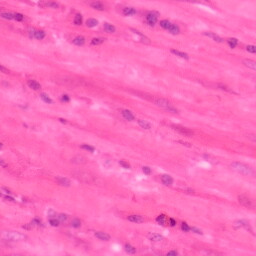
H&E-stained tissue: Colon